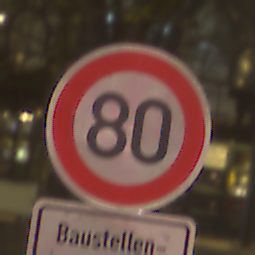
Verkehrszeichen: Geschwindigkeit80
Zusatzzeichen unten: HinweiseAufGefahrenDurchVerbaleAngabe2
Umgebung: Outdoor, Urban
Tageszeit: Night
Wetter: Overcast
Licht: Artificial
Jahreszeit: NotSpecified
Kontrast: MediumContrast